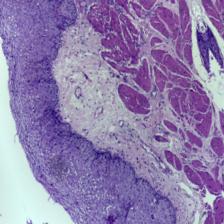
Diagnosis: Normal